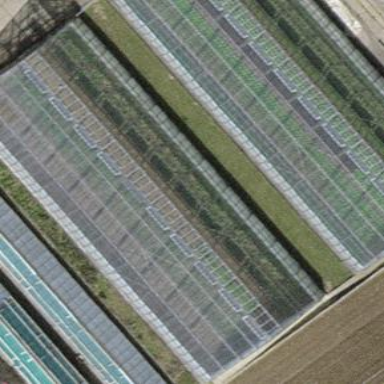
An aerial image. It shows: Area dedicated to greenhouse horticulture.